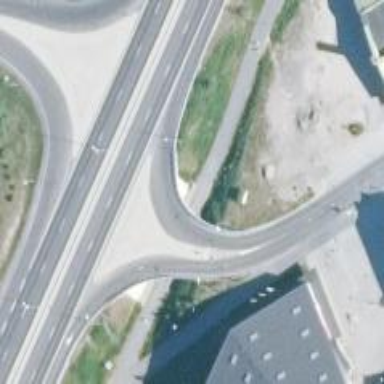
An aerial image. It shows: Trunk link highway with tertiary functional class.